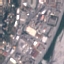
Land use / land cover: Industrial